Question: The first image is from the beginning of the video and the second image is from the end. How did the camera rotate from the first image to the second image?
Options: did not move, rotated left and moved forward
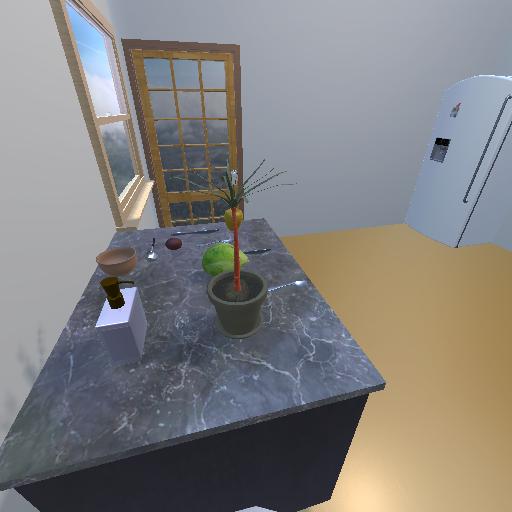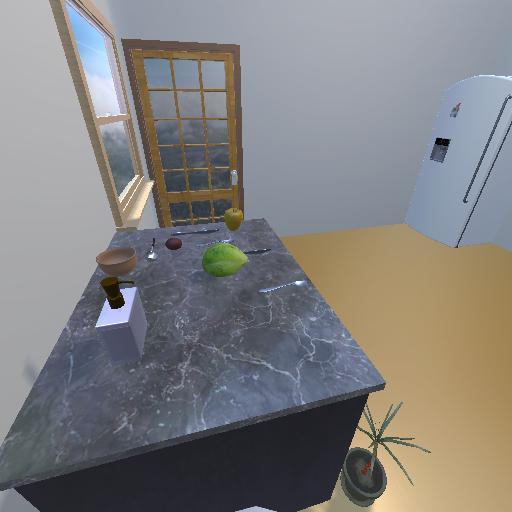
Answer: did not move